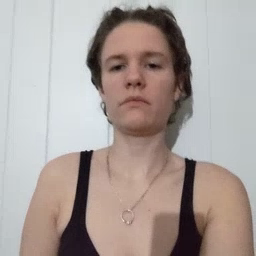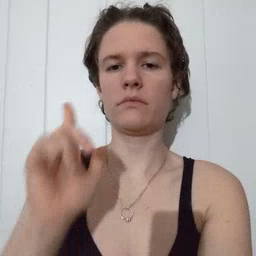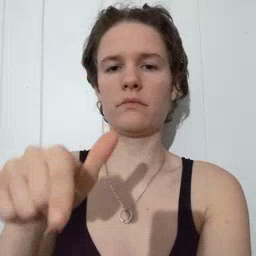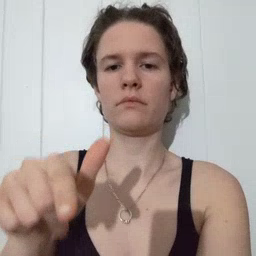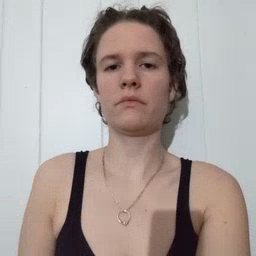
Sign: later